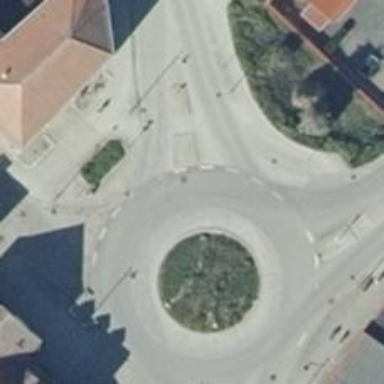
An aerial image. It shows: Tertiary road with asphalt surface leading to roundabout junction.